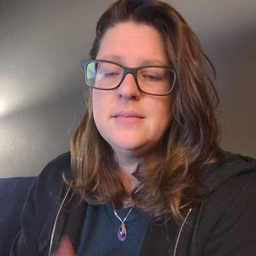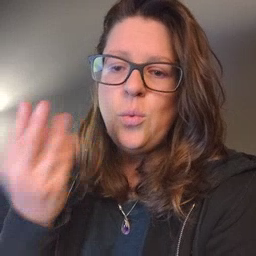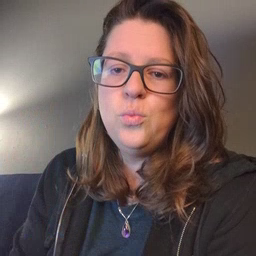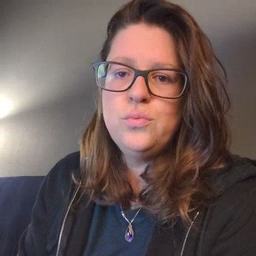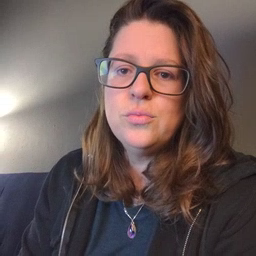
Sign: go